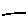
Label: line